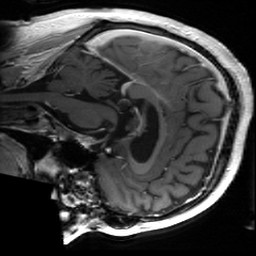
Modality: T1w
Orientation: sagittal
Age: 60
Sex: male